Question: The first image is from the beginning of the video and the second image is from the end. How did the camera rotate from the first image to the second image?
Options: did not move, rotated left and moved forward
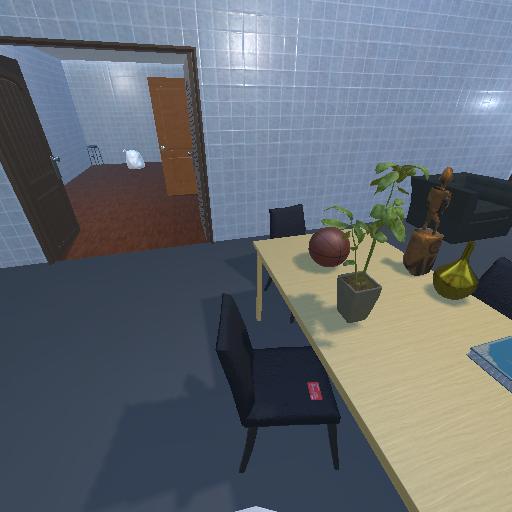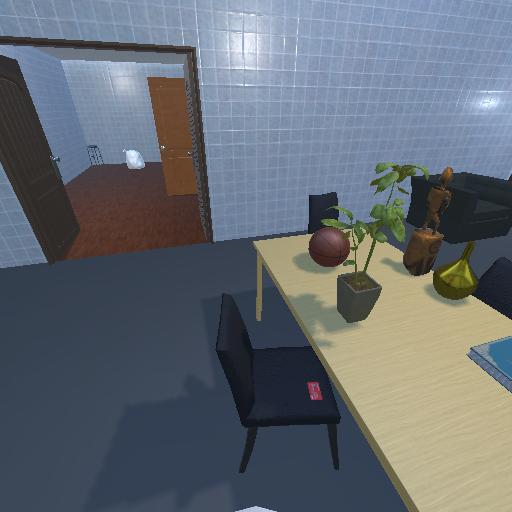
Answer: did not move